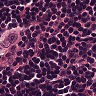
Metastatic tissue present: yes